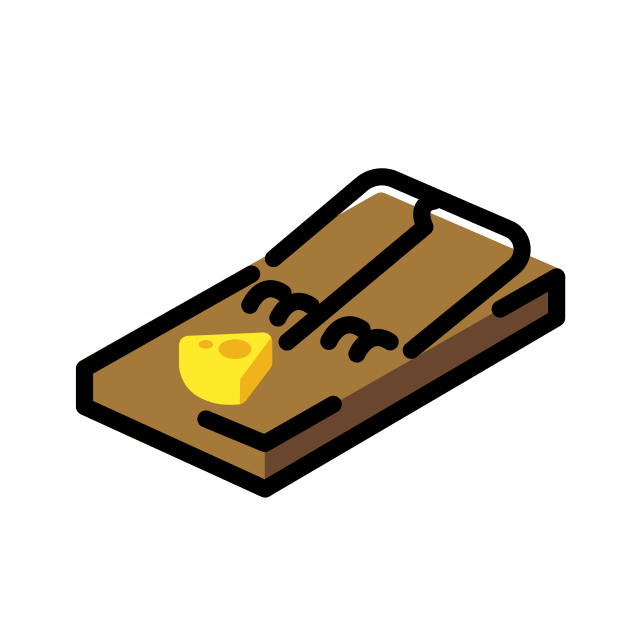
Emoji: 🪤
Name: mouse trap
Unicode: 0x1faa4